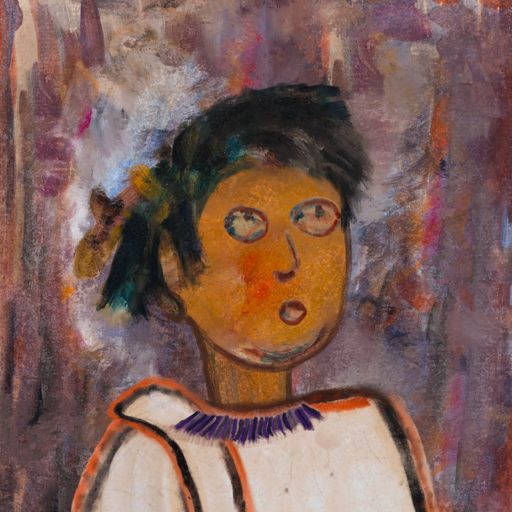
Background: Hypocrite, Head And Neck Side: Pipe, Face Side: Orphan, Bust: Roy_Bahadur, Hair Side: Pipe, Head Accessory: Blank, Second Necklace: Blank, Necklace: HillGirl, Baby: Blank